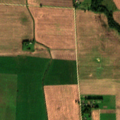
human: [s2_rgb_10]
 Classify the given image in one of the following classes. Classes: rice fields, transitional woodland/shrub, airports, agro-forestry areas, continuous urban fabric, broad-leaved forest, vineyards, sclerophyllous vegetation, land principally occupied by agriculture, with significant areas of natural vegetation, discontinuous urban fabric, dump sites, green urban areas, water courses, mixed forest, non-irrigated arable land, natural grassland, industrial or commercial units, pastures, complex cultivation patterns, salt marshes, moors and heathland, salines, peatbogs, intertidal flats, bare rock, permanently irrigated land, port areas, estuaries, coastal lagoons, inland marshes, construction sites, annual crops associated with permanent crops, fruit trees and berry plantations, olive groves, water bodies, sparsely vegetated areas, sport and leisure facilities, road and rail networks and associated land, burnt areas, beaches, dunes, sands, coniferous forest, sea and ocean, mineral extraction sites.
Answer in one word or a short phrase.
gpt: non-irrigated arable land, broad-leaved forest